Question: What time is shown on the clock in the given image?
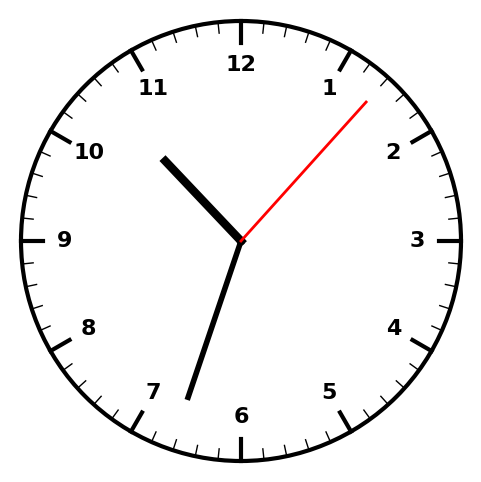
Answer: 10:33:07